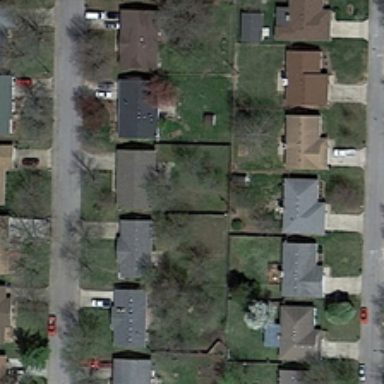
Some buildings and green trees are in a dense residential area .